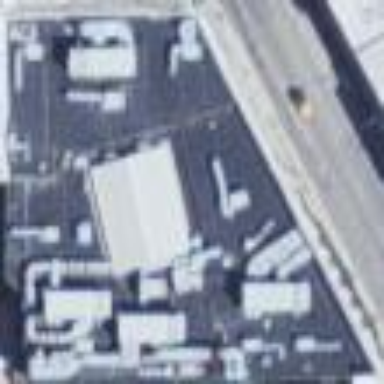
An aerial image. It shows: Commercial building that functions as cinema.